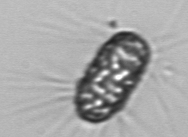
Label: Corethron_hystrix